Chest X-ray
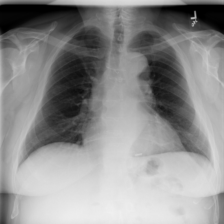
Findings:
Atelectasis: negative
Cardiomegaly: negative
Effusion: negative
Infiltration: negative
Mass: negative
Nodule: negative
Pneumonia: negative
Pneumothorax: negative
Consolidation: negative
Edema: negative
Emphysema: negative
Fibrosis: negative
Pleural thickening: negative
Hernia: negative